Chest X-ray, PA view. Patient: 32 years old, sex M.
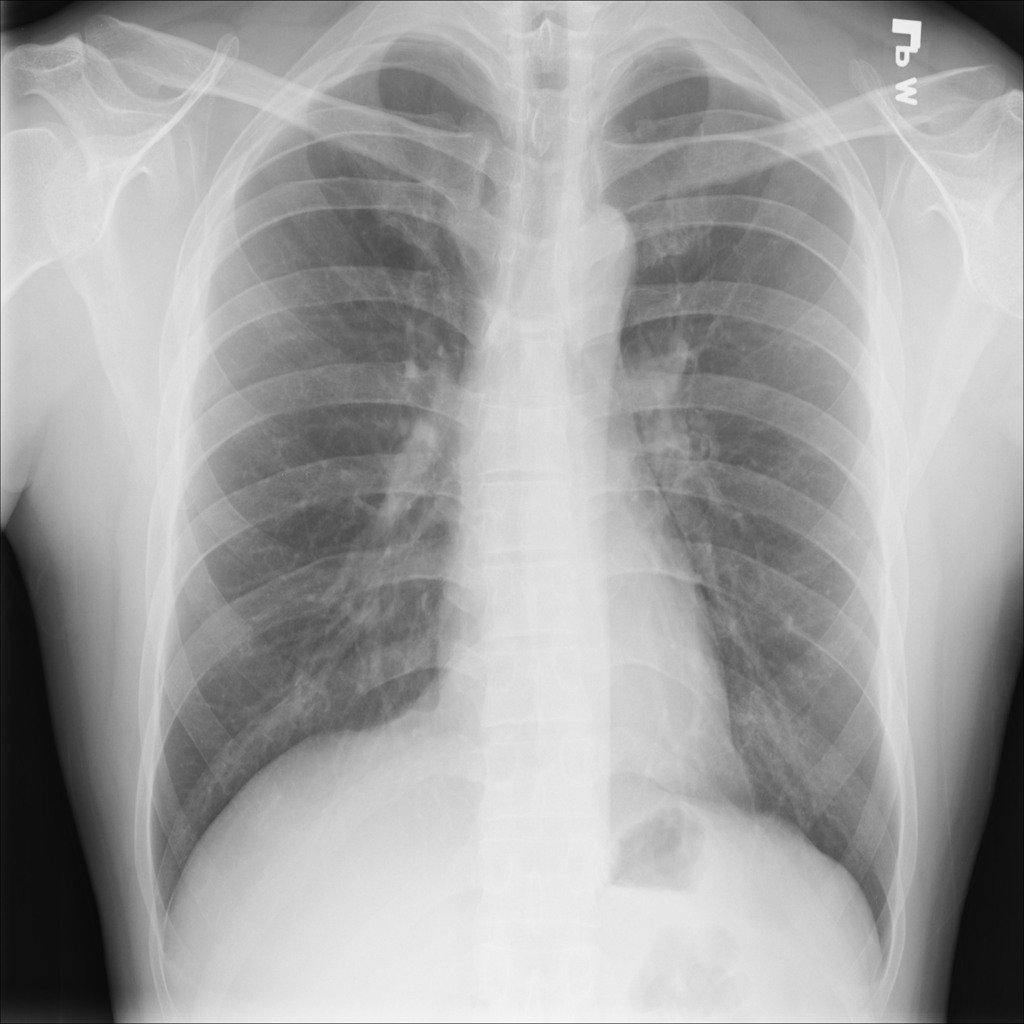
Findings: No Finding